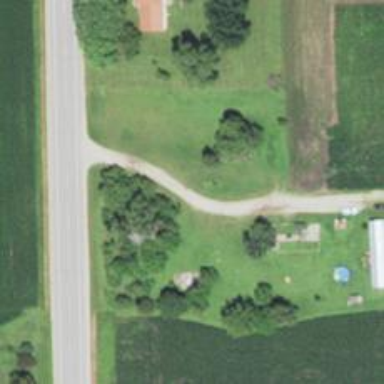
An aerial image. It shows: Driveway leading to service road.